Question: Got the following Database:
'''
GO
/****** Object: Table [dbo].[Emp] Script Date: 2/25/2013 09:52:26 AM ******/
SET ANSI_NULLS ON
GO
SET QUOTED_IDENTIFIER ON
GO
CREATE TABLE [dbo].[Emp](
[ID] [int] IDENTITY(1,1) NOT NULL,
<URL> NOT NULL,
[Age] [int] NOT NULL,
[DateOfBirth] [date] NOT NULL,
CONSTRAINT [PK_Emp] PRIMARY KEY CLUSTERED
(
[ID] ASC
)WITH (PAD_INDEX = OFF, STATISTICS_NORECOMPUTE = OFF, IGNORE_DUP_KEY = OFF,
ALLOW_ROW_LOCKS = ON, ALLOW_PAGE_LOCKS = ON) ON [PRIMARY]
) ON [PRIMARY] TEXTIMAGE_ON [PRIMARY]
GO
'''
When i try to do Entity Framework -> reverse engineer code first on an empty project in Visual Studio 2012 c# i get the following error in the DBContext as soon as it is done
Error 1 An object reference is required for the non-static field, method, or property 'System.Data.Entity.DbContext.Database.get'
why might that be?

EDIT:
Worked in an empty project
doesn't work on a non empty project
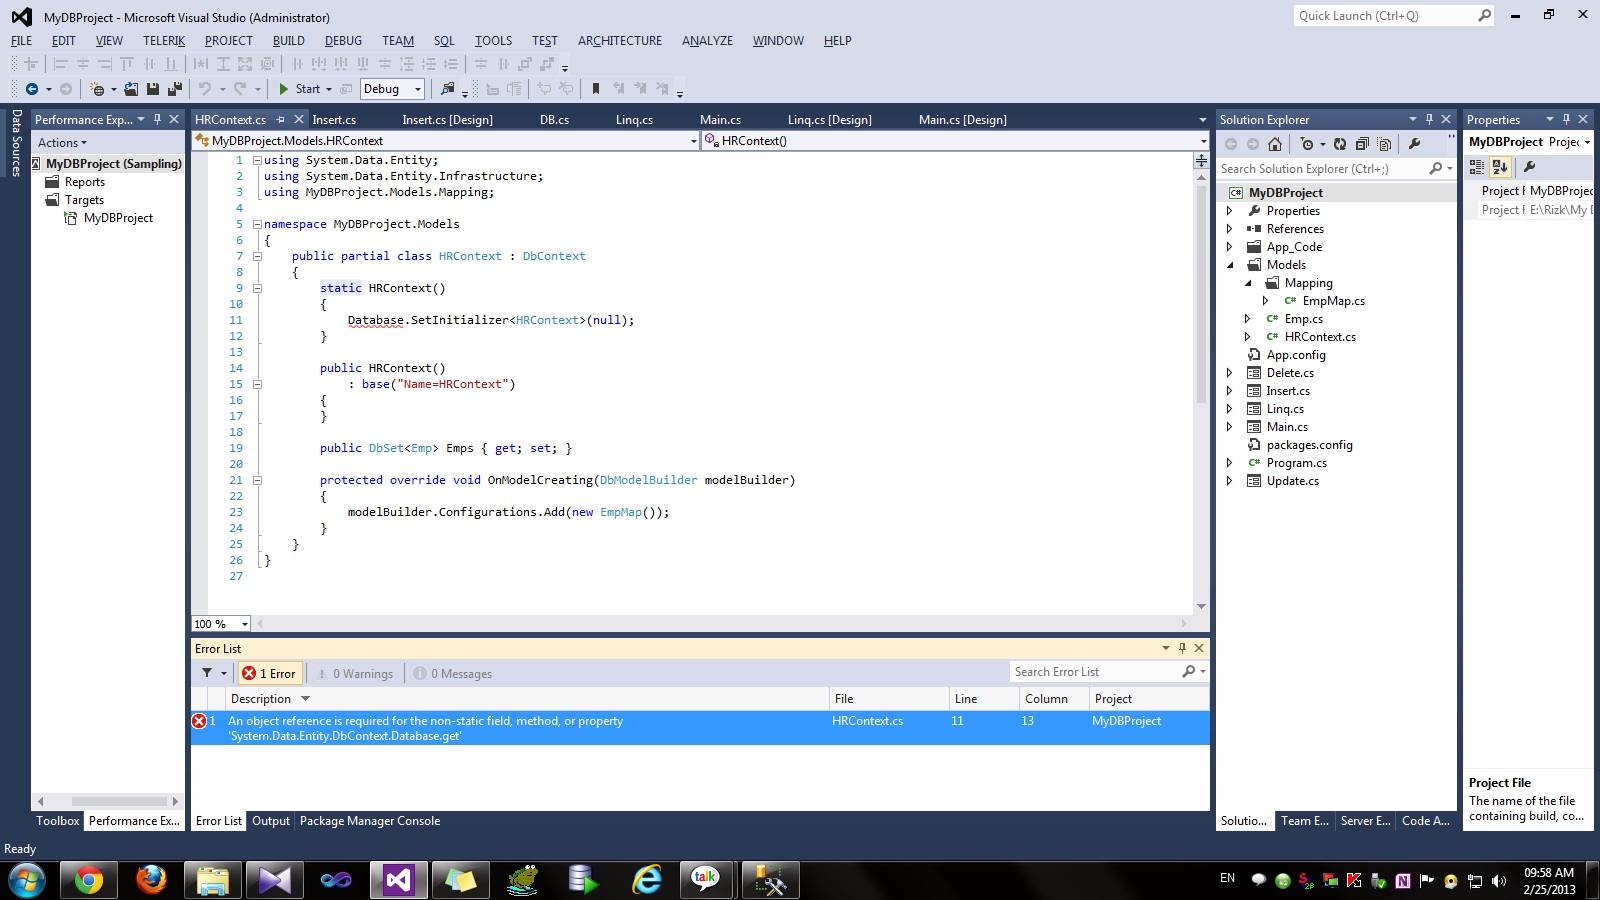
Answer: "Database" is a commonly used class/namespace/variable name, so it's getting confused as to which one you mean. Notice that the error mentioned "System.Data.Entity.DbContext.Database". Just qualify it with "System.Data.Entity" to get the correct one:
System.Data.Entity.Database.SetInitializer(null);